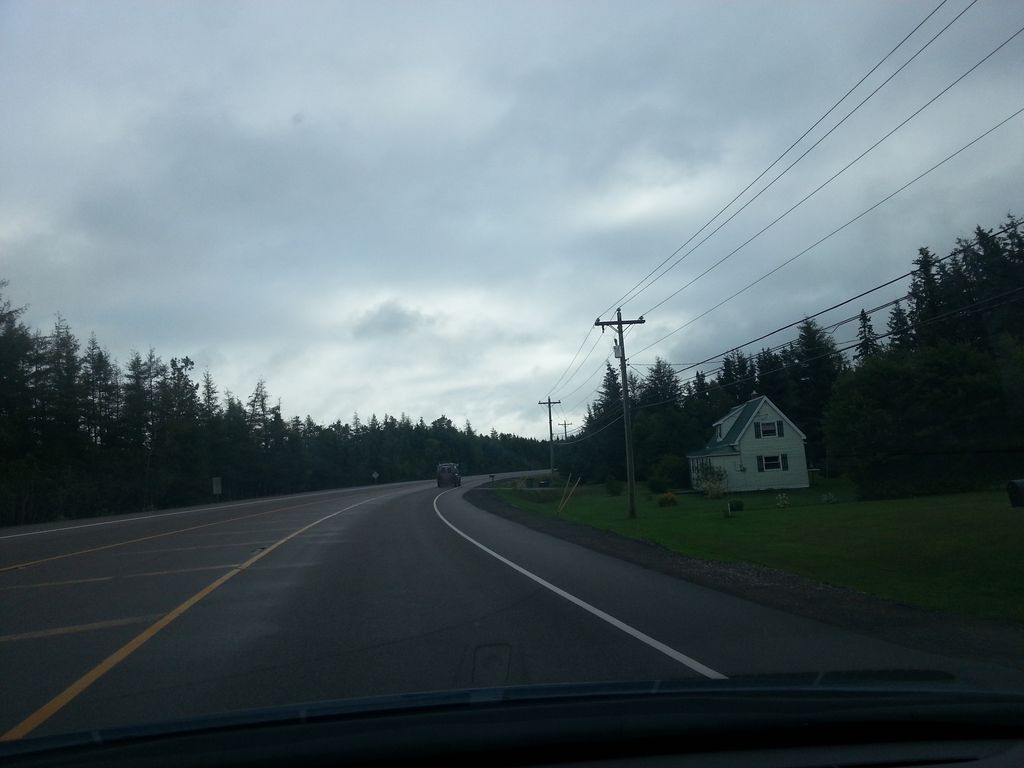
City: charlottetown